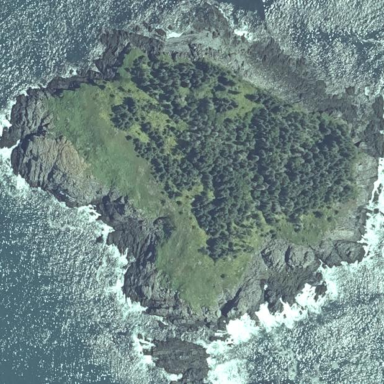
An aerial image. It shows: Island with natural coastline.